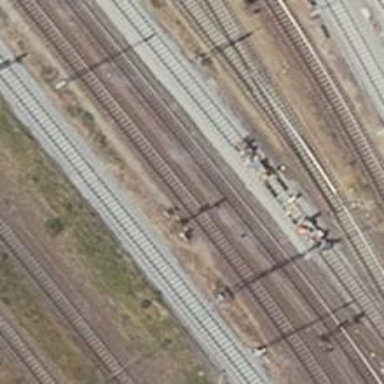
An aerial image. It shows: Railway signal.